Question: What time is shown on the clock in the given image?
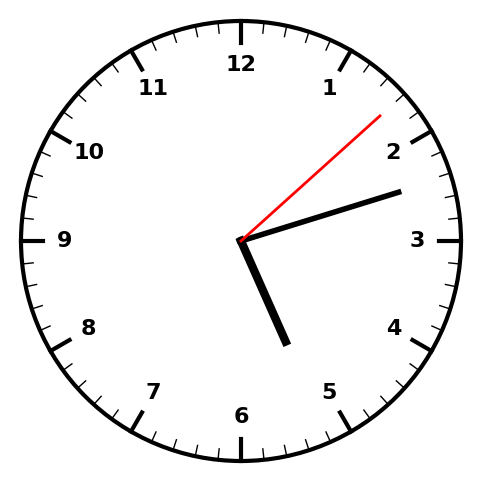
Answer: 05:12:08